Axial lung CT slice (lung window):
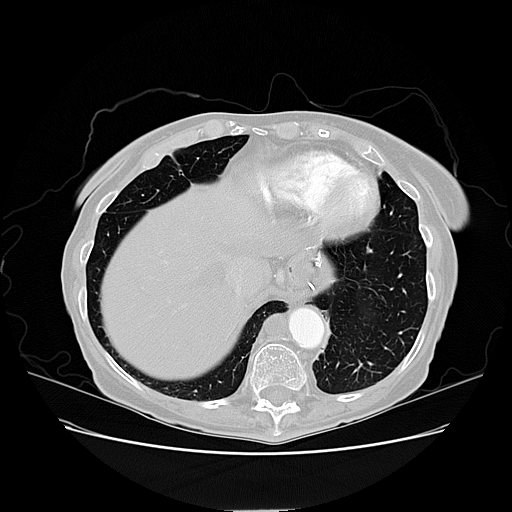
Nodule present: no